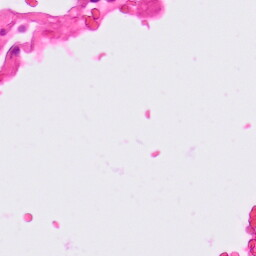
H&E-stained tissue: Lung